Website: home-depot
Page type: billing-address
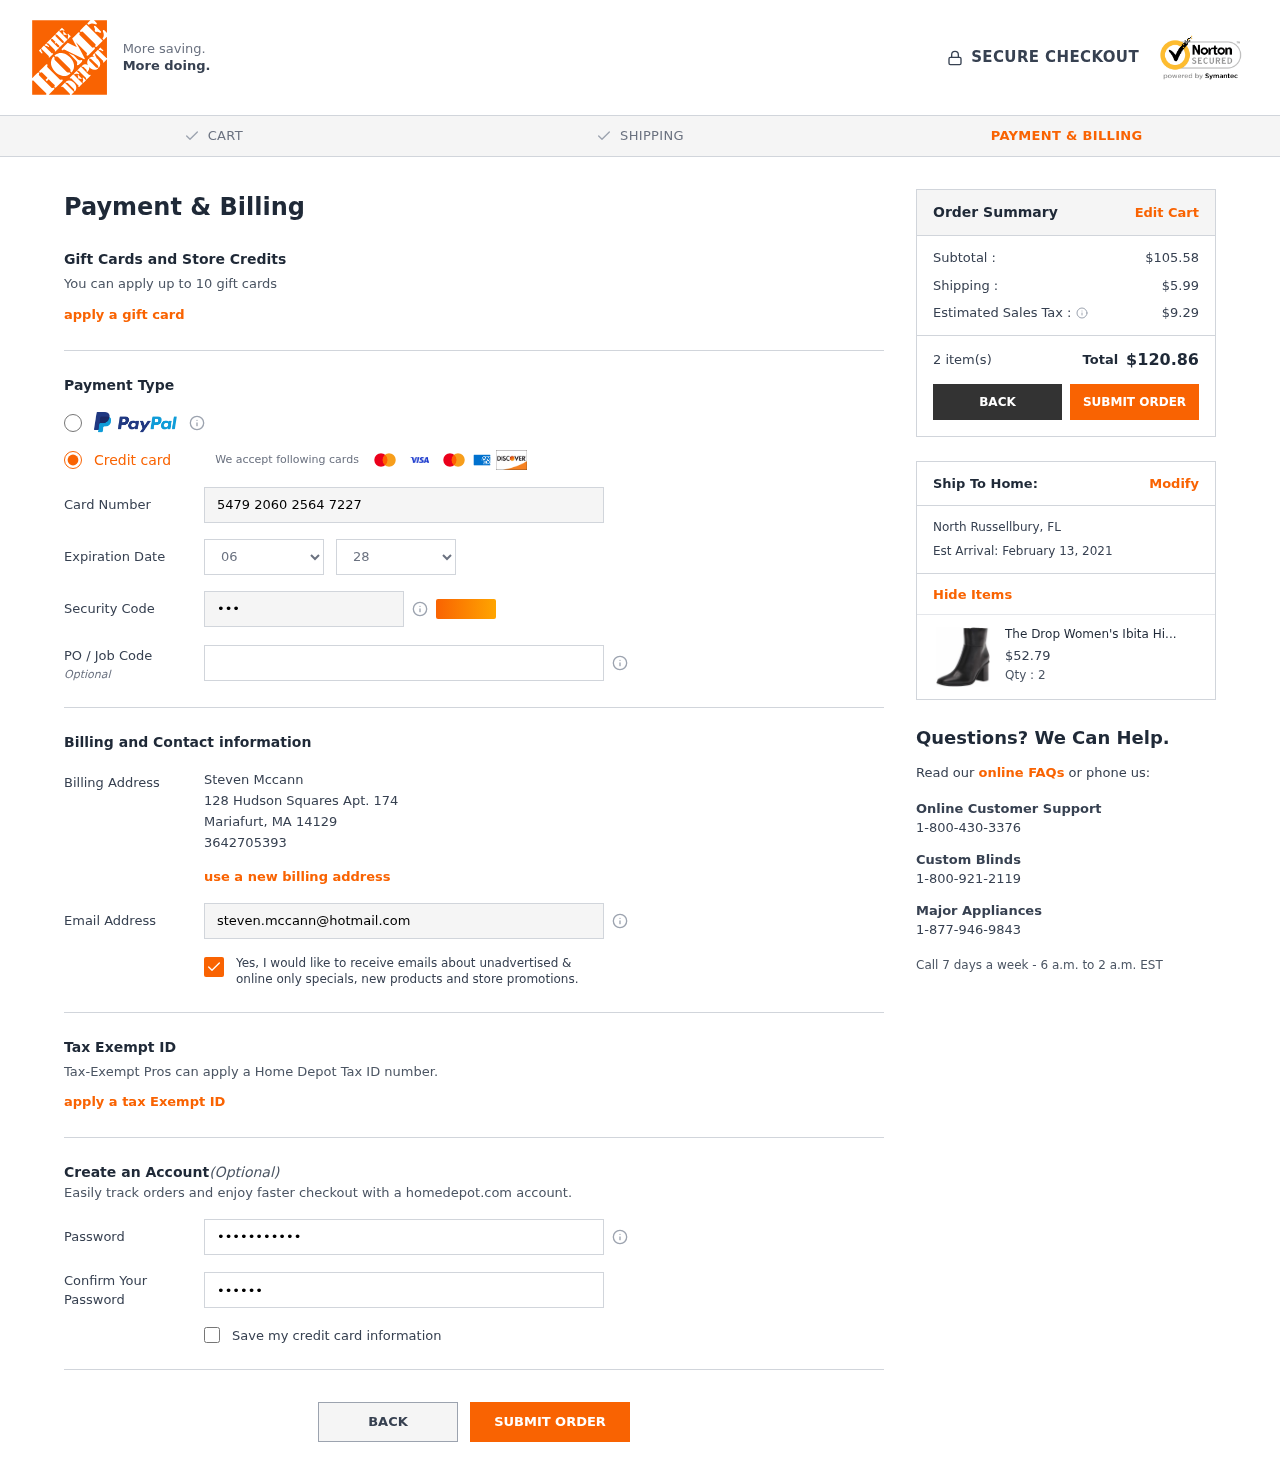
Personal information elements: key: PII_CARD_CVV
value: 155
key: PII_CARD_EXPIRY_MONTH
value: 06
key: PII_CARD_EXPIRY_YEAR
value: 28
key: PII_CARD_NUMBER
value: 5479 2060 2564 7227
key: PII_CITY
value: Mariafurt
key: PII_CITY2
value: North Russellbury
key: PII_EMAIL
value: steven.mccann@hotmail.com
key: PII_FULLNAME
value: Steven Mccann
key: PII_PHONE
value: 3642705393
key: PII_POSTCODE
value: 14129
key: PII_STATE_ABBR
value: MA
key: PII_STATE_ABBR2
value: FL
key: PII_STREET
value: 128 Hudson Squares Apt. 174
Product elements: key: PRODUCT1_NAME
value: The Drop Women's Ibita High Heel Side Zip Ankle Boot, Black, 8 B US
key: PRODUCT1_PRICE
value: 52.79
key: PRODUCT1_QUANTITY
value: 2
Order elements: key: ORDER_SUBTOTAL
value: $105.58
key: ORDER_SHIPPING_COST
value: $5.99
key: ORDER_TAX
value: $9.29
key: ORDER_NUM_ITEMS
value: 2 item(s)
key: ORDER_TOTAL
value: $120.86
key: ORDER_DELIVERY_DATE
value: Est Arrival: February 13, 2021